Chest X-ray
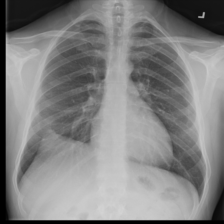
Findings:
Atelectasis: negative
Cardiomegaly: negative
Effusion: negative
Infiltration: negative
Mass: negative
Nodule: negative
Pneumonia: negative
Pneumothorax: negative
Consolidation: negative
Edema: negative
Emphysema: negative
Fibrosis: negative
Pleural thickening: negative
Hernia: negative